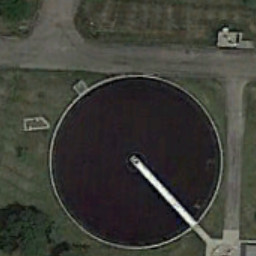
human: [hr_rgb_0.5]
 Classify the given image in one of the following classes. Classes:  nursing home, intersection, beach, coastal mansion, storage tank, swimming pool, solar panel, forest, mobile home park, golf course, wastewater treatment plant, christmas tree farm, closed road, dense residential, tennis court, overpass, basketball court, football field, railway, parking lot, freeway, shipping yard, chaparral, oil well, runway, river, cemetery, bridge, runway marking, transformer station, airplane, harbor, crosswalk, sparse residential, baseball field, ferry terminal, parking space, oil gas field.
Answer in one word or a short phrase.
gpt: wastewater treatment plant